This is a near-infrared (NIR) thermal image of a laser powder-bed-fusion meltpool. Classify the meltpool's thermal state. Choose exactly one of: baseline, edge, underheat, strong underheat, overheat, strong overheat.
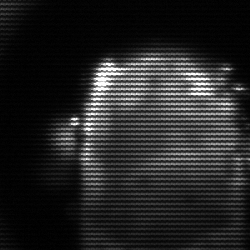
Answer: baseline